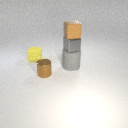
small brown metal cylinder to the right of small yellow rubber cube